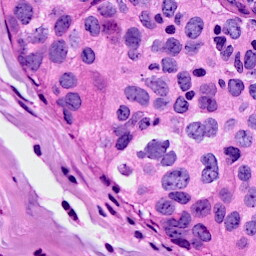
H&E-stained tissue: Breast